Interaction volume radius: 5 \u00c5
Interaction volume height: 30 \u00c5
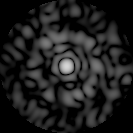
Disorder parameter: 0.8272